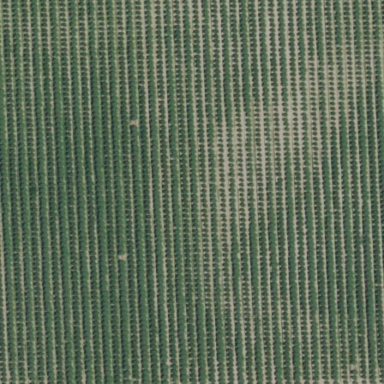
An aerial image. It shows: Orchard area used for field cropland.